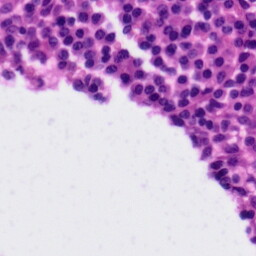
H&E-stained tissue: Tonsil